Field crop: maize
Growth stage: 2
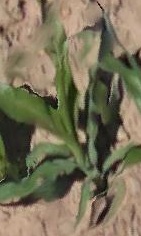
Species: maize